Field crop: tomato
Growth stage: 1
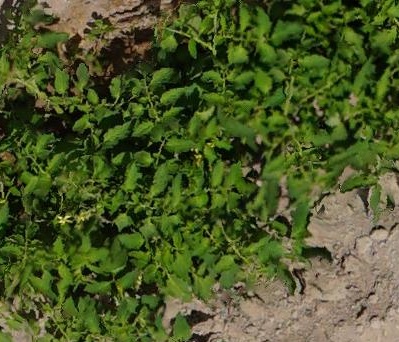
Species: tomato